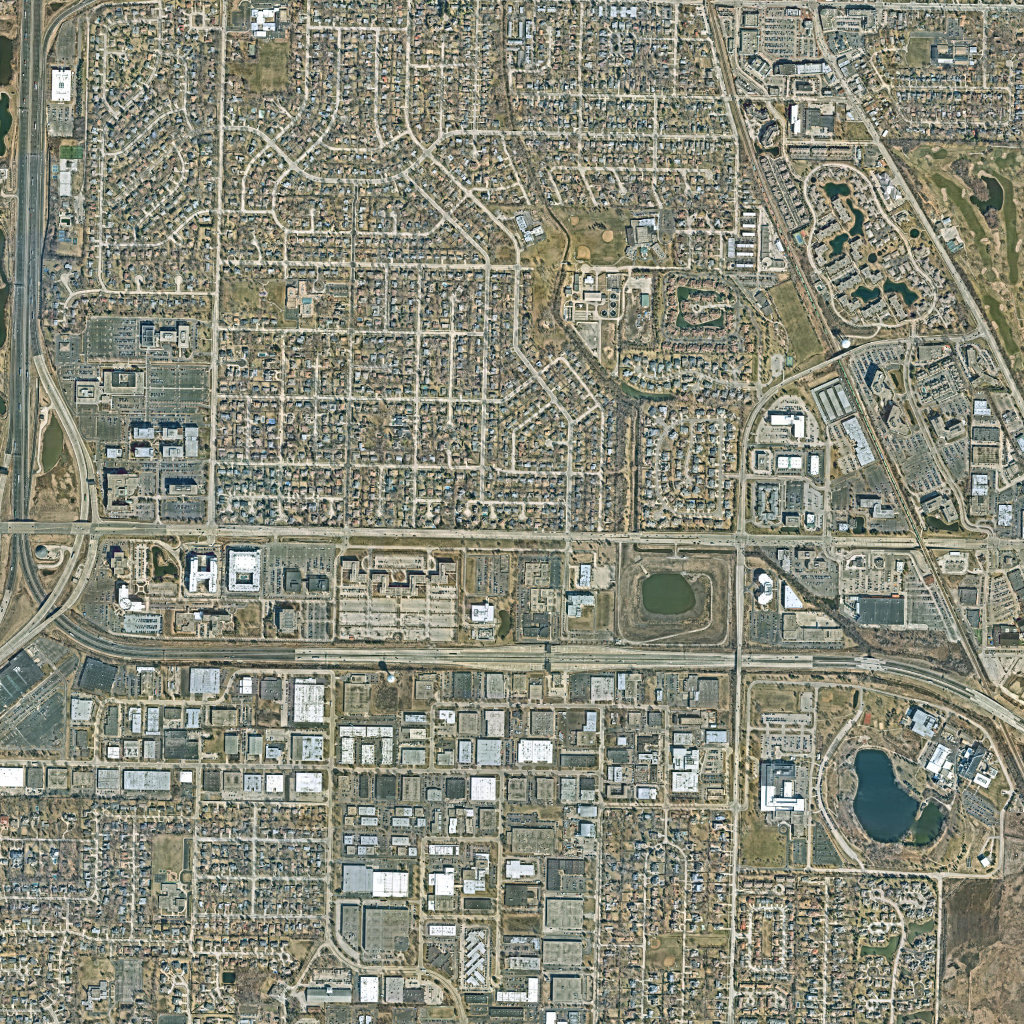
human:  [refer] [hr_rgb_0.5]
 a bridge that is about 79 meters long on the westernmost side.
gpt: <box>[[0, 50, 3, 52, 0]]</box>